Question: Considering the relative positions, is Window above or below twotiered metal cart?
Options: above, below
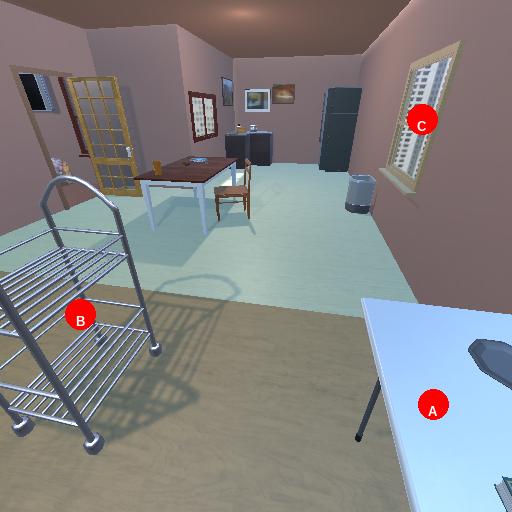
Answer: above